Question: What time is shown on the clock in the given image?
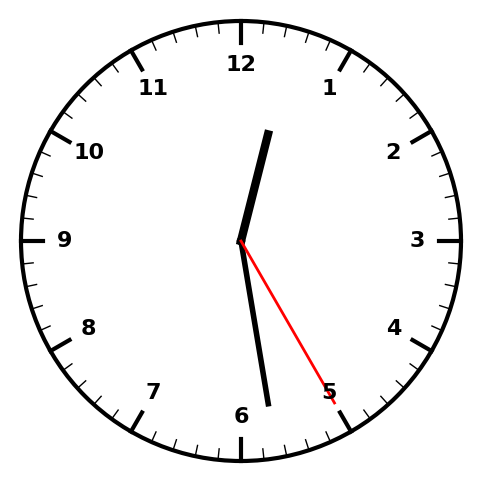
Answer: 12:28:25